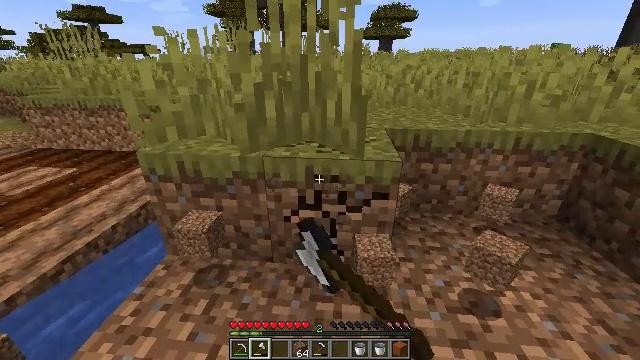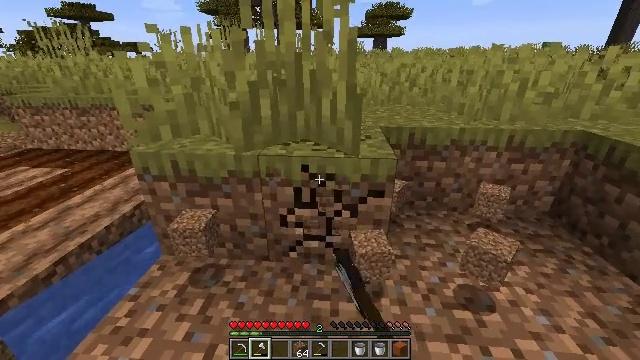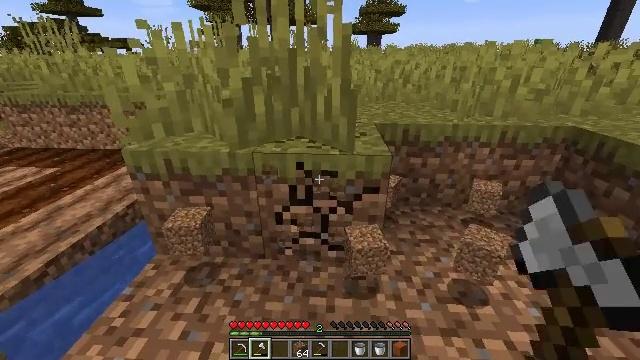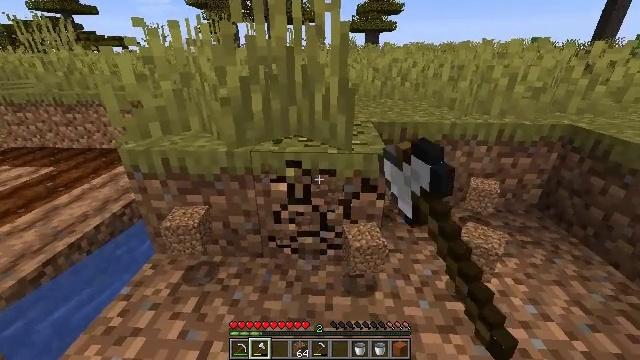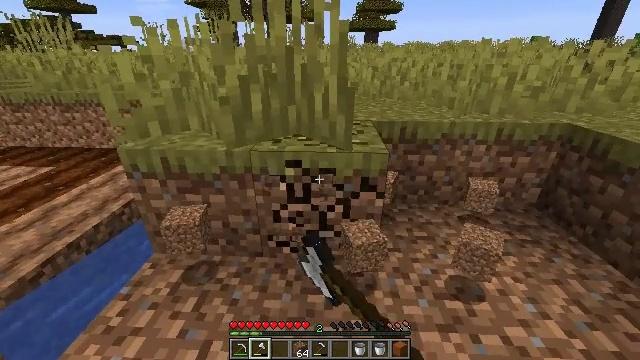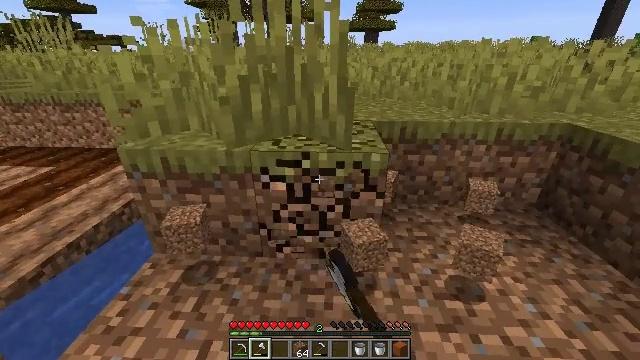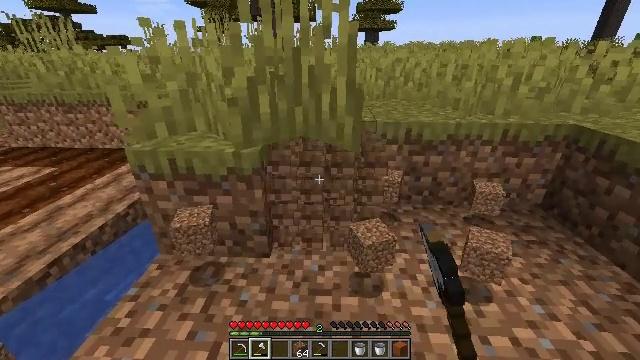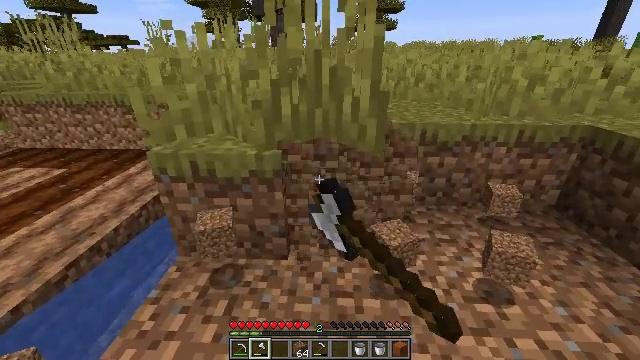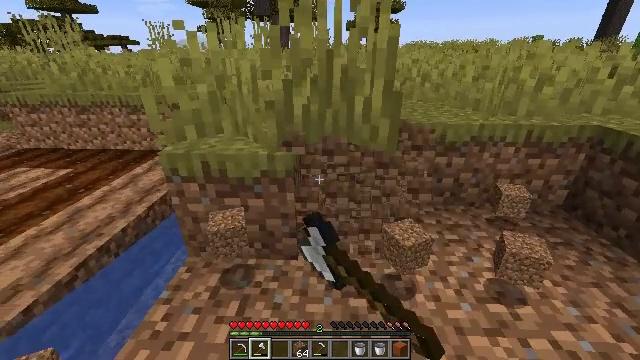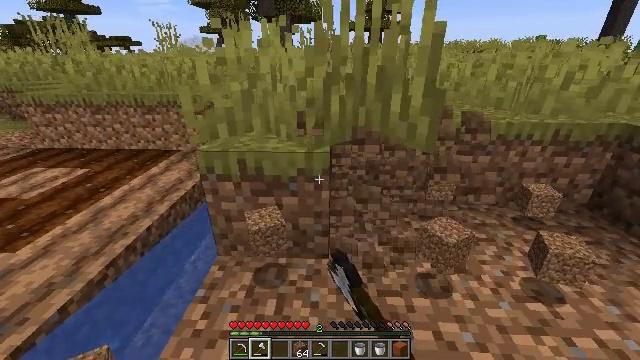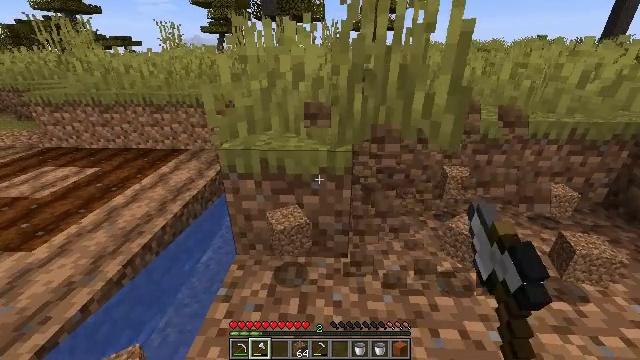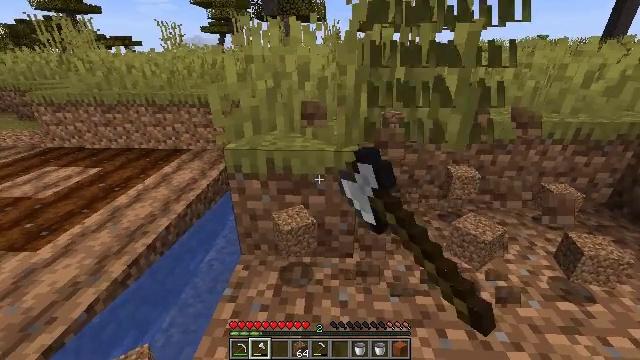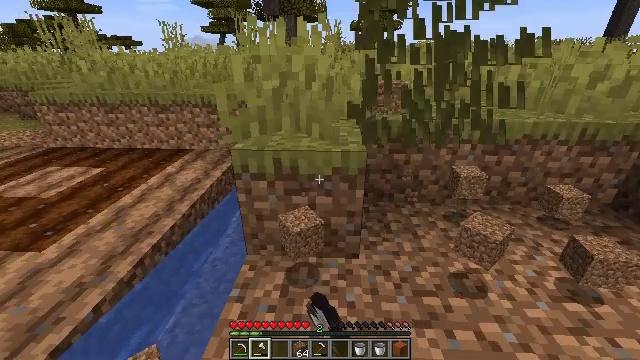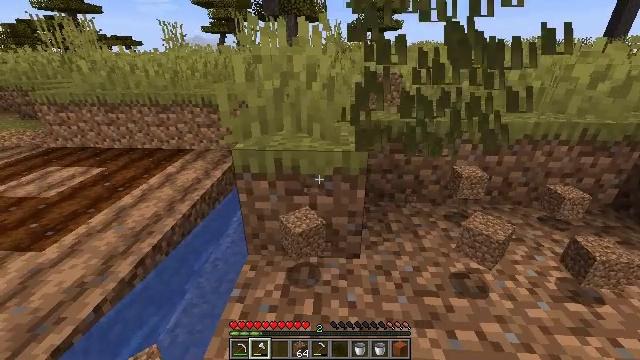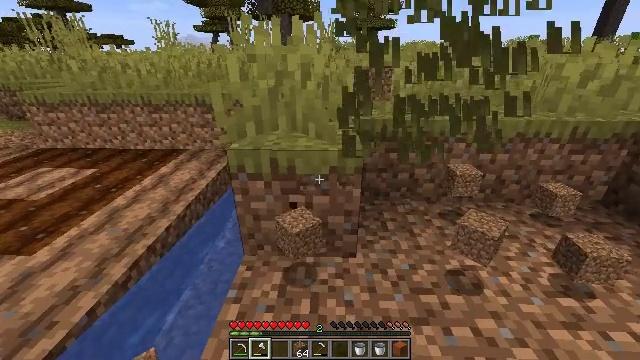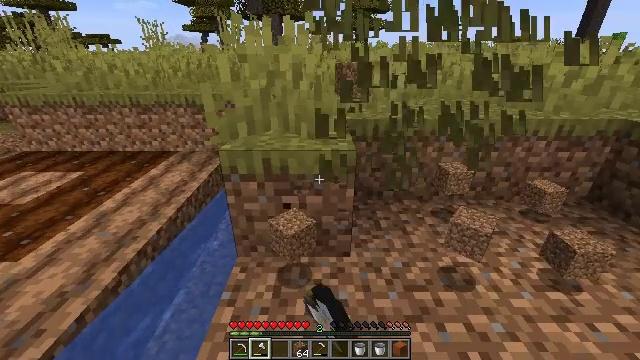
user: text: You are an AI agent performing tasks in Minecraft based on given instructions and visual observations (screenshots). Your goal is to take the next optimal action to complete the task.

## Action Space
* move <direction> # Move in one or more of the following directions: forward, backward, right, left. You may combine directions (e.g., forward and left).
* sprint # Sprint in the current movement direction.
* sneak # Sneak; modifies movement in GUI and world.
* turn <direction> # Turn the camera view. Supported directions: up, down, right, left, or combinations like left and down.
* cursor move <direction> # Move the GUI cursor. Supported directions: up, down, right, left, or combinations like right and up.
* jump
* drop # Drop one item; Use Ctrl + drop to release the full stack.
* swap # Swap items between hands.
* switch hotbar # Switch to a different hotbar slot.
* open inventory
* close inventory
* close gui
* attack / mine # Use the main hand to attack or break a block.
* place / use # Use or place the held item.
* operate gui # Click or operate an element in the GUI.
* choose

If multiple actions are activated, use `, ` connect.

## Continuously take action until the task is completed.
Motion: motion action
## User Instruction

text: Collect the grass block using a shovel.
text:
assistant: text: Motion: turn right, attack / mine
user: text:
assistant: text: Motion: turn right, attack / mine
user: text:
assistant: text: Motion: attack / mine
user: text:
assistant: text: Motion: attack / mine
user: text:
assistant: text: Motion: attack / mine
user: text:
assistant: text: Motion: move left, attack / mine
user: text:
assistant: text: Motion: move left, attack / mine
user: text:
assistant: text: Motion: move left, attack / mine
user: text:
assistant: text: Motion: move left, attack / mine
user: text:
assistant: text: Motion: attack / mine
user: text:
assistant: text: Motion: attack / mine
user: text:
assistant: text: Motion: attack / mine
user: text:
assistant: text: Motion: attack / mine
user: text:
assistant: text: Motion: turn right, attack / mine
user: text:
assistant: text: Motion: turn right, attack / mine
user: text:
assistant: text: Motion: turn right, attack / mine
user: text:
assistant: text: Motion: attack / mine
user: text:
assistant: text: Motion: attack / mine
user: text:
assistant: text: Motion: attack / mine
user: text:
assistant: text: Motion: attack / mine
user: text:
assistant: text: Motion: attack / mine
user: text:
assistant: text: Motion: attack / mine
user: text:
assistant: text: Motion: attack / mine
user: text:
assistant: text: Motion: attack / mine
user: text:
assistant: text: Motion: attack / mine
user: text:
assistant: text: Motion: attack / mine
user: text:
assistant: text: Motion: attack / mine
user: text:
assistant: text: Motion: attack / mine
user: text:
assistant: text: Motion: attack / mine
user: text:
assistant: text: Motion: attack / mine